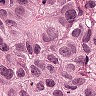
Metastatic tissue present: yes